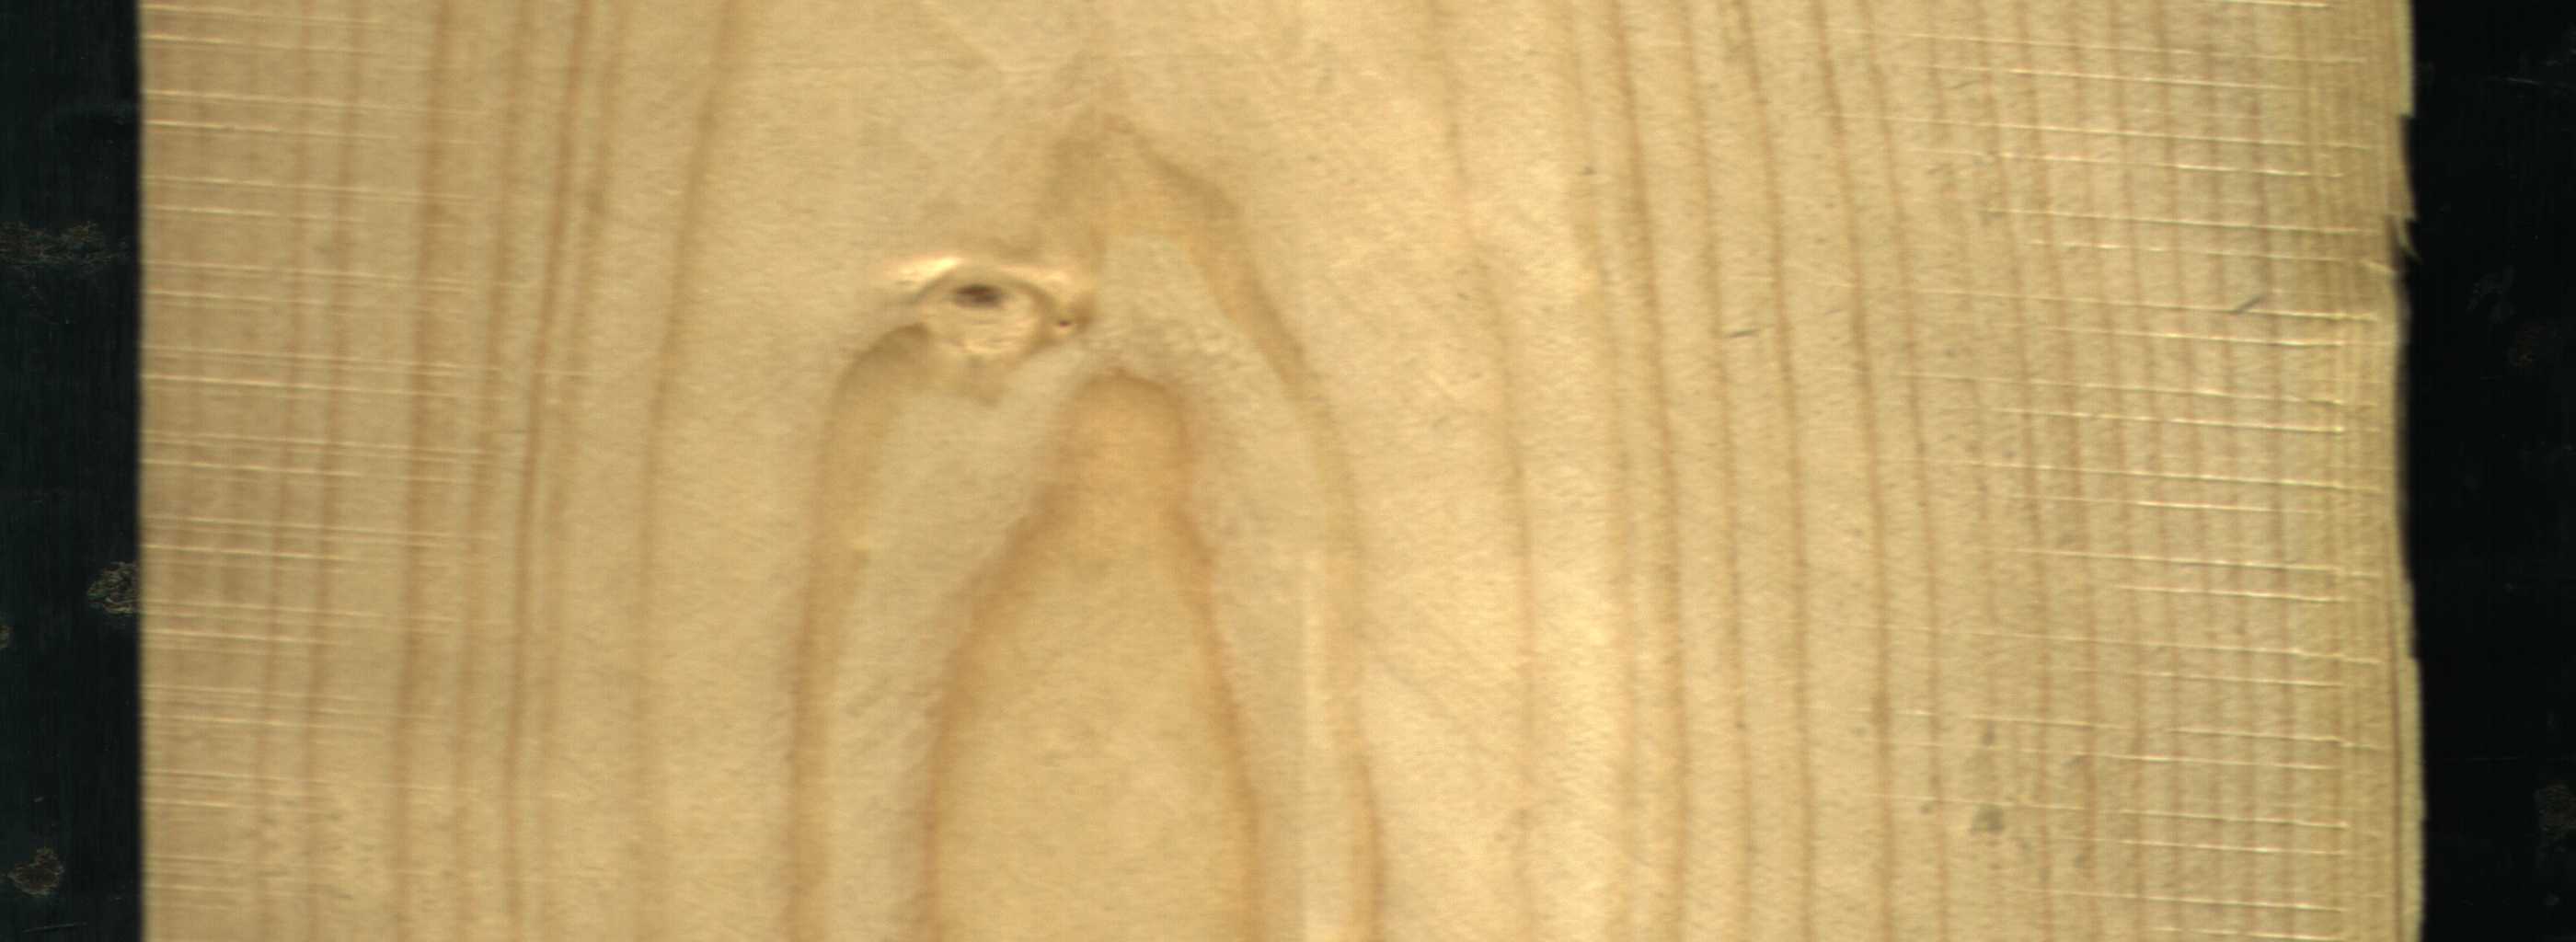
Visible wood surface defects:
Live_Knot